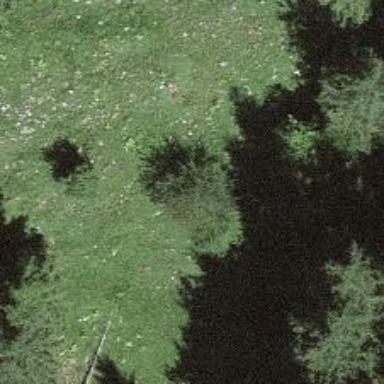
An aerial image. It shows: Single tag "natural: tree."